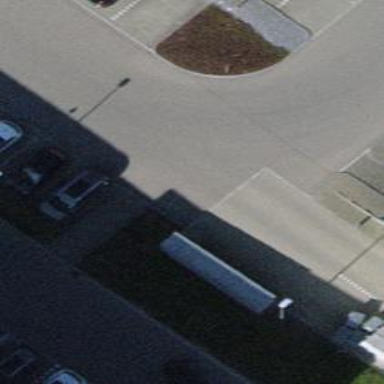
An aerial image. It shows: Bollard.